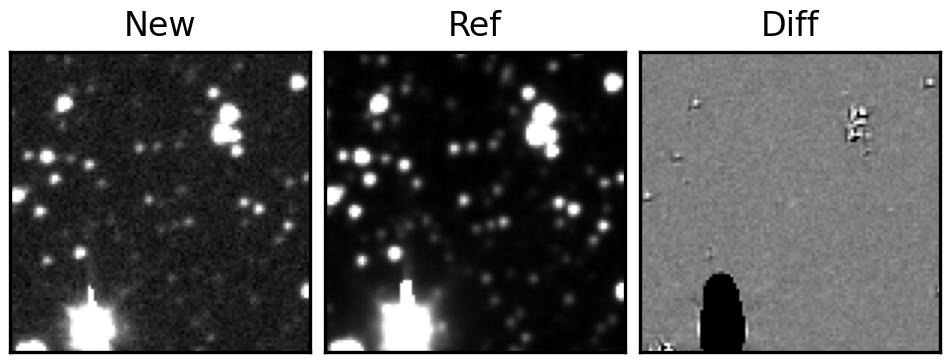
Label: real